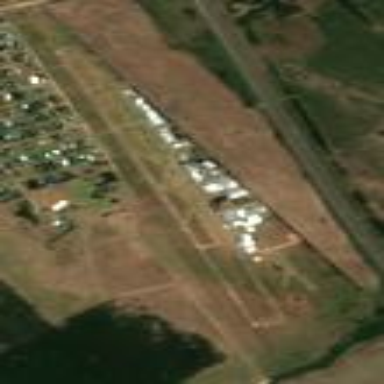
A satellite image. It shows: Airfield classified as aerodrome.